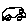
Label: car